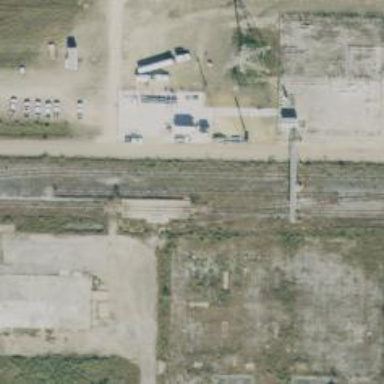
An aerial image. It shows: Disused railway spur.